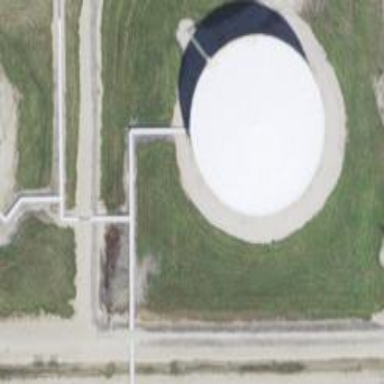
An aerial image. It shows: Storage tank which is man-made and housed in building.